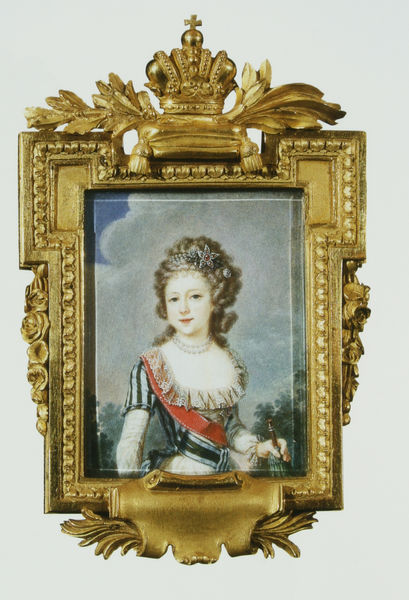
Titel: Porträt der Großfürstin Maria Pawlowna
Künstler: Pjotr Gerassimowitsch Sharkow
Standort: St. Petersburg
Institution: Schloss Pawlowsk
Schlagwörter: baum, blau, blätter, gemälde, hand, himmel, wolken, bäume, grün, mädchen, äste, ausschnitt, blume, blumen, frankreich, frau, frisur, grau, haar, hintergrund, kleid, marmor, mund, schmuck, schwarz, weiss, blüte, blüten, dame, rosen, rot, schirm, sonnenschirm, wolke, muster, ornament, blond, jung, band, gesicht, haarschmuck, inkarnat, kragen, mensch, rahmen, silber, spitze, ärmel, bildnis, goldrahmen, portrait, porträt, öl, natur, wolen, zweige, gold, haare, adel, kind, pflanze, pflanzen, brustbild, diadem, kinn, krone, locke, locken, perle, perlen, prinzessin, puder, rokoko, seide, wald, zart, oval, stock, perücke, schärpe, herrschaft, infantin, lächeln, taille, stab, kette, hof, ausdruck, ölgemälde, kissen, floral, ornamente, gestreift, streifen, rüschen, halsschmuck, lächelnd, perlenkette, dekolleté, fotografie, medaillon, vergoldet, stern, orden, scherpe, lorbeer, geometrisch, palmzweig, absolutismus, adelig, kulisse, königlich, spitzenkragen, königin, wien, aufklärung, fürstin, kaiserin, verziehrung, ordensband, prunkvoll, gerte, lockiges haar, königskrone, verwöhnt, 1780, erziehrung, olmalerei, gerahmtgold